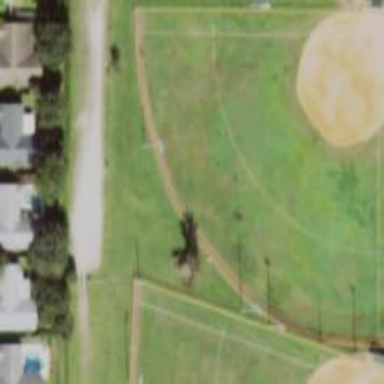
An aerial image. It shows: Baseball pitch with clay surface for the sport.